Question: How do I fetch just the main-content part of a webpage and display it in an UIWEBVIEW?
<URL>
When I look at the code of the webpage I see that the 'What is new?' posts appear below:
'''
<div id="content-header" class="clearfix">
<a name="main-content" id="main-content"></a>
<h1 class="title">Aktuell</h1> </div> <!-- /#content-header -->
'''
Is it possible to relate to 'id="main-content' within the UIWEBVIEW to
display just this part of the website instead of the whole page?
Screenshot shows visually what I like to get.

P.S This is my code to display the whole webpage:
'''
- (void)viewDidLoad
{
[super viewDidLoad];
NSString *golfClubURL = @"http://golfplatz-altenstadt.de";
NSURL *loungeURL = [NSURL URLWithString:golfClubURL];
NSURLRequest *myrequest = [NSURLRequest requestWithURL:loungeURL];
[self.webView loadRequest:myrequest];
self.webView.scalesPageToFit = YES;
}
'''
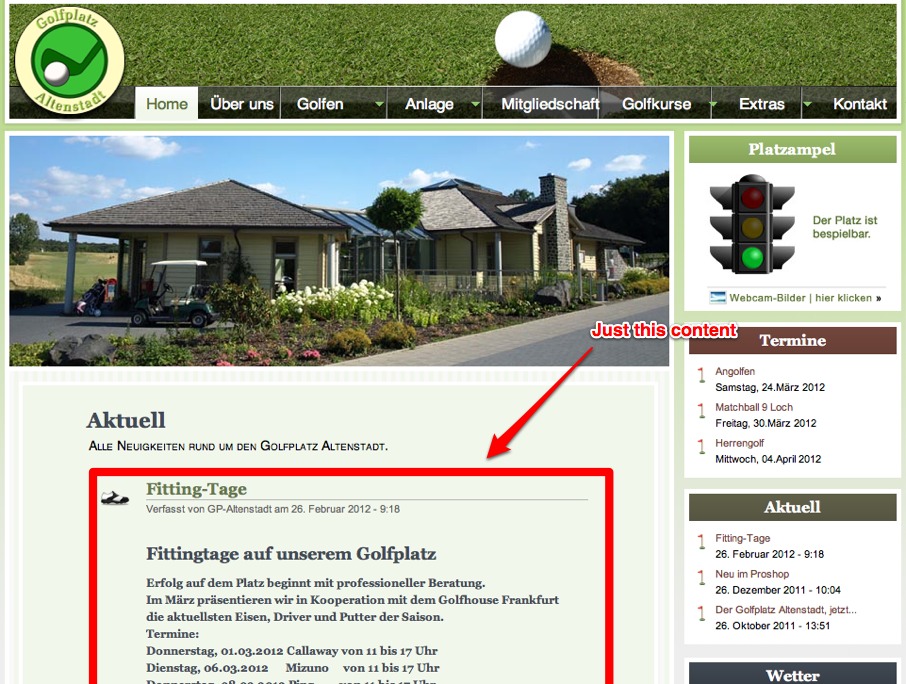
Answer: The process to make this work is to load the URL in to a string, and then modify the string, and then send the string to display in the UIWebView.
It will require you to parse the html. You will probably be best off cutting out just what part you want, and adding in a header and footer.
You might want to look at <URL>
Do you own the website? You might want to create an alternative page of the site that shows a more mobile friendly version of the page. If it is a blog, or running something like wordpress there are plug-ins for mobile templates. This has an added benefit of giving a fast easy to read version of the site for anyone using any mobile device.